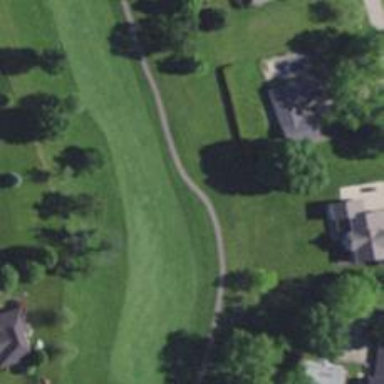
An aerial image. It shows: Path for golf carts.